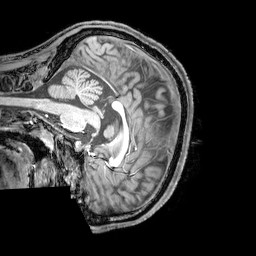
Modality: T1w
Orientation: sagittal
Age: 20
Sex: male
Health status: healthy
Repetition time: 0.081 s
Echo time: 0.037 s